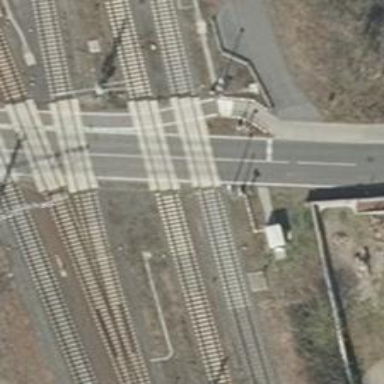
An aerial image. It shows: Level crossing along the railway.